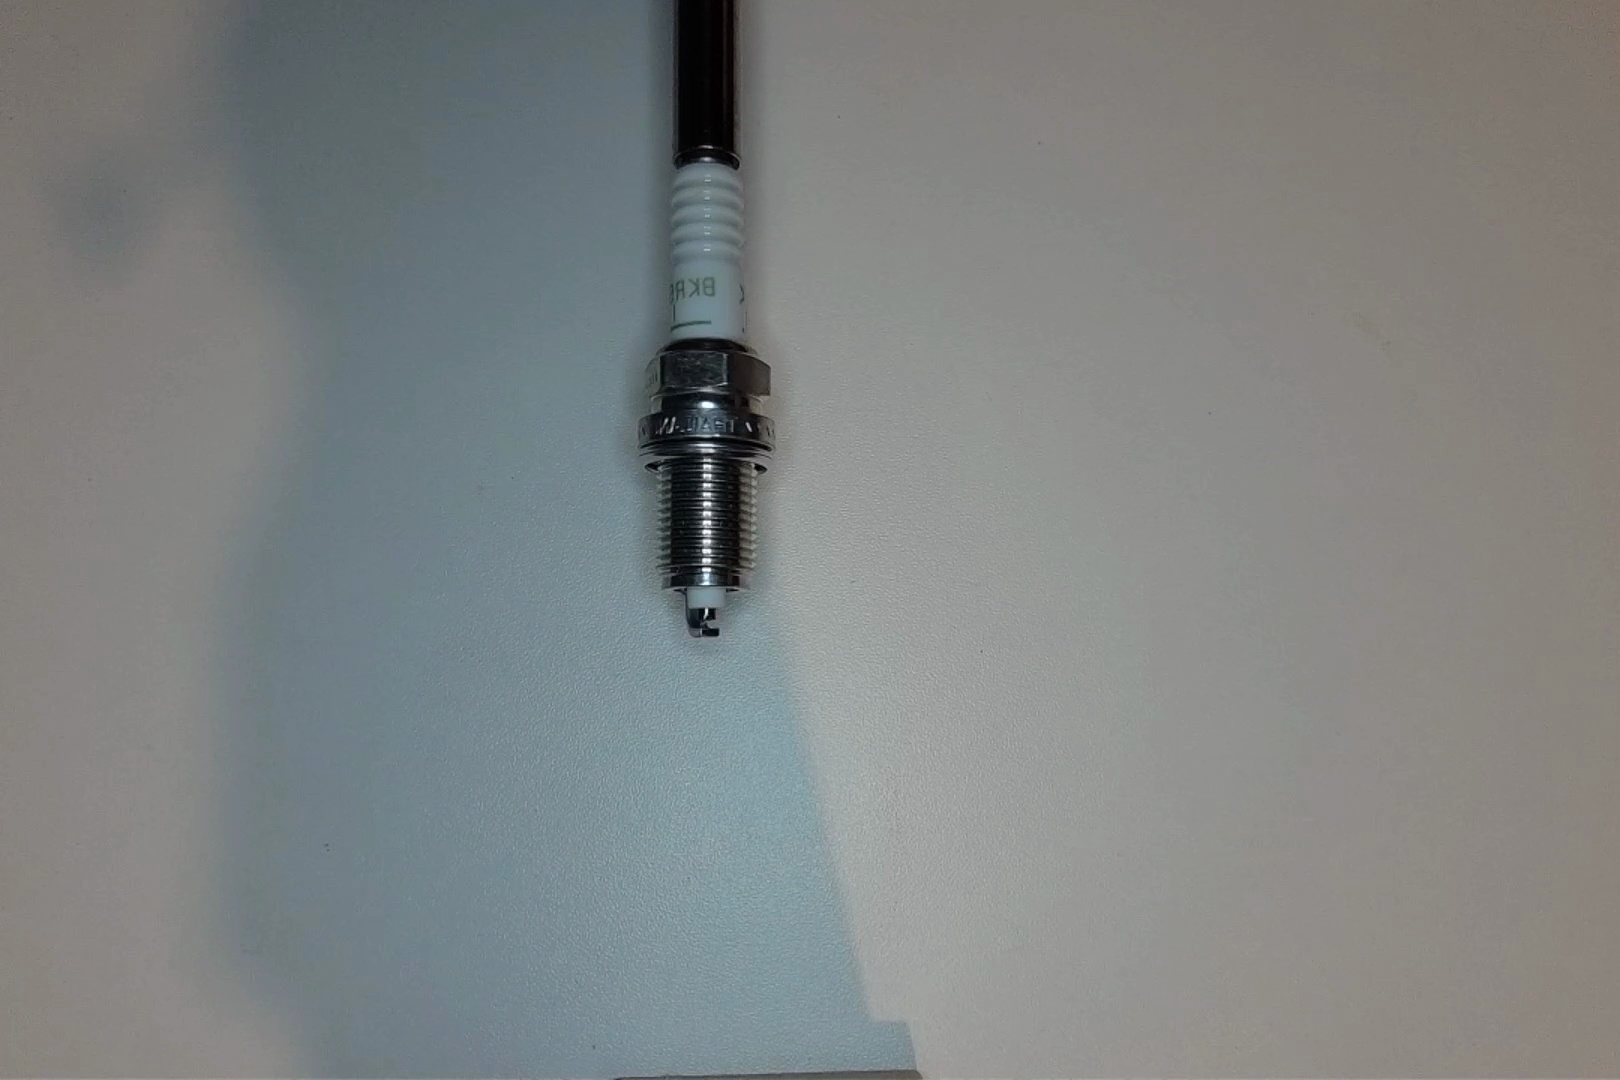
Label: normal